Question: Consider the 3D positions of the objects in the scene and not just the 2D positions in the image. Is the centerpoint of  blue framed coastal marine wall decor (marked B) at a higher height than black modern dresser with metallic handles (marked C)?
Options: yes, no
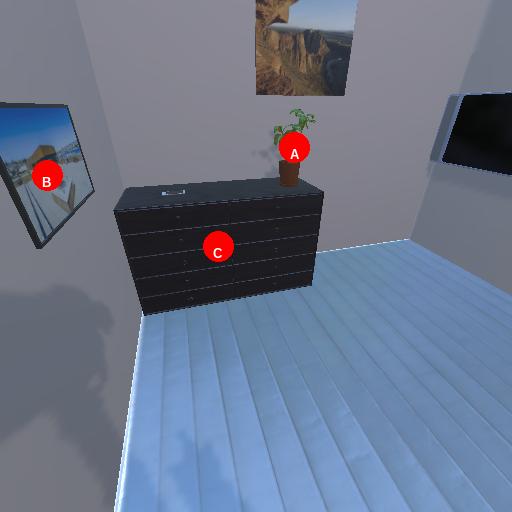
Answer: yes